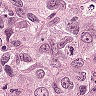
Metastatic tissue present: yes